Aerial crown-view tile of a tropical tree (Barro Colorado Island, Panama), acquired 20250915:
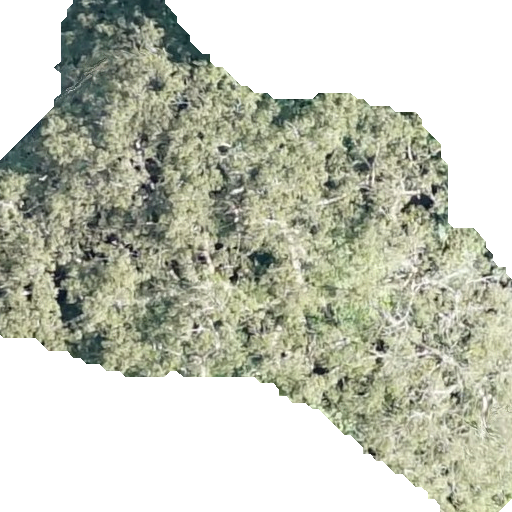
Species: Handroanthus guayacan
GBIF accepted scientific name: Handroanthus guayacan
Crown area: 263.16 m²